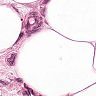
Metastatic tissue present: yes